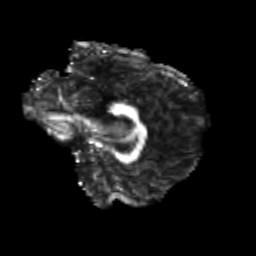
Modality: FA
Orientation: sagittal
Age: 25
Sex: female
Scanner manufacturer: siemens
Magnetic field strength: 3 T
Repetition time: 3.5 s
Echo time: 0.104 s